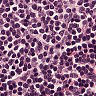
Metastatic tissue present: no